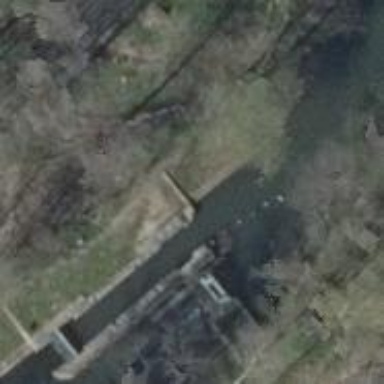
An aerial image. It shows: Lock gate on waterway.